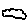
Label: cloud